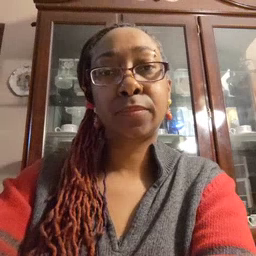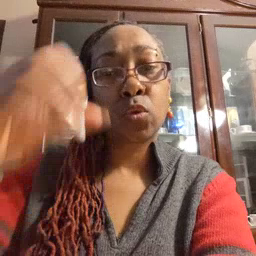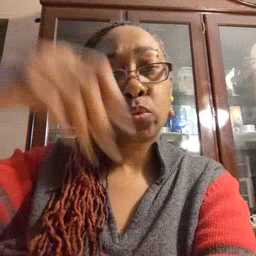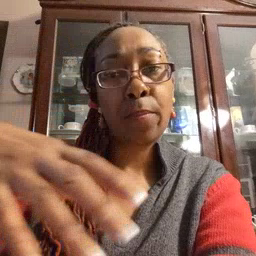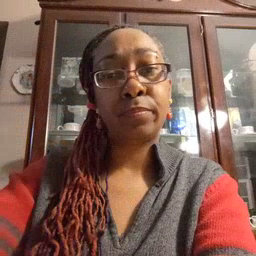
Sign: drop